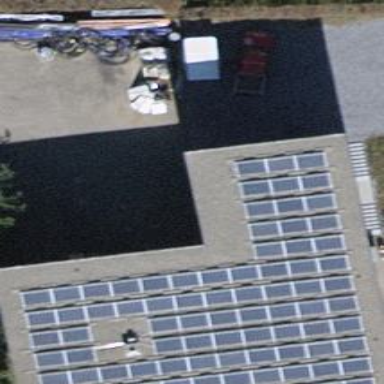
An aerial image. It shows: Solar power generator using photovoltaic method with solar photovoltaic panel types.